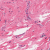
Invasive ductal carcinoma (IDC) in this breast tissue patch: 0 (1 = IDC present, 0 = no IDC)